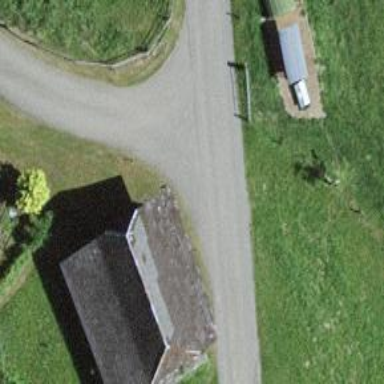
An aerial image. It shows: Barn.